Question: i'm working on sliverlight wrapper for wp7. This app is on <URL>, it can be solved by specifying attributes=all in request url. After I changed it in code,
Nothing happened. I suppose I made it in wrong way. What I have to do? Where I have to change url?
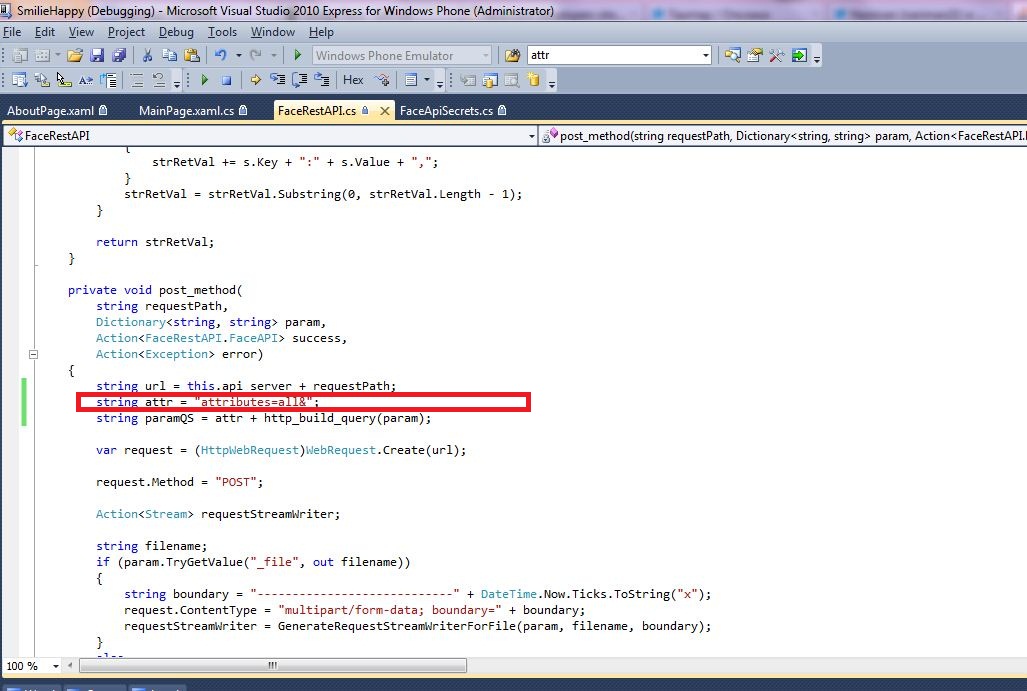
Answer: Try this: (Added attributes param to the detect/recognize methods)
'''
public FaceAPI faces_detect(List<string> urls, string filename, List<string> ownerIds, List<string> attributes, string callBackUrl)
{
List<string> list = this.prep_lists(urls, ownerIds, attributes);
Dictionary<string, string> dict = new Dictionary<string, string>();
dict.Add("urls", list[0]);
dict.Add("owner_ids", list[1]);
dict.Add("attributes", list[2]);
dict.Add("_file", "@" + filename);
dict.Add("callback_url", callBackUrl);
return this.call_method("faces/detect", dict);
}
'''
And call the detect method normally.
Lior
Face.com Team